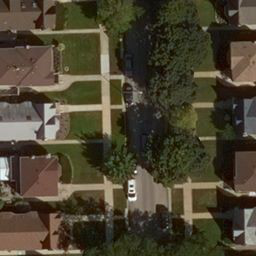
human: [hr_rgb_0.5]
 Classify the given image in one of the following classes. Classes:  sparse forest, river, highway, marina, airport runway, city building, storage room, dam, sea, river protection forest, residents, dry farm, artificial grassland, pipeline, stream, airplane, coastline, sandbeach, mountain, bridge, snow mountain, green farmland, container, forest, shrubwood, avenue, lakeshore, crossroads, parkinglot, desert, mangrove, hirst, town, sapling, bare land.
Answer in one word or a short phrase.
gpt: residents